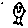
Label: bird